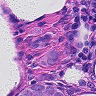
Metastatic tissue present: yes